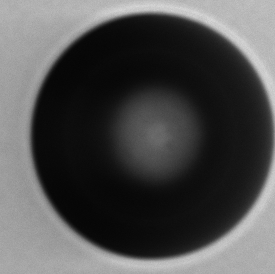
Label: bubble